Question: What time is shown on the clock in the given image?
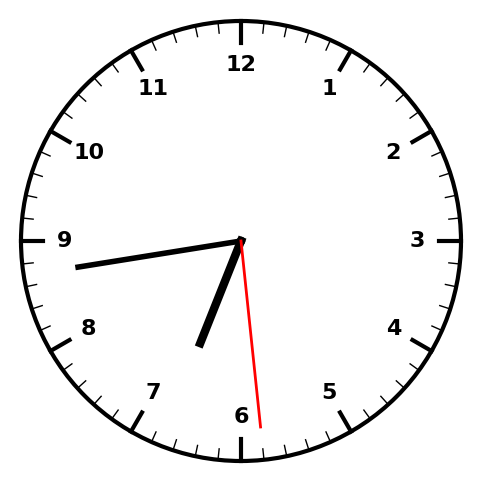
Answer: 06:43:29